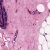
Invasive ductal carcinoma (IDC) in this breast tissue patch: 0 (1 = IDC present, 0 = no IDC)